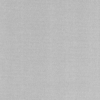
Label: dusty